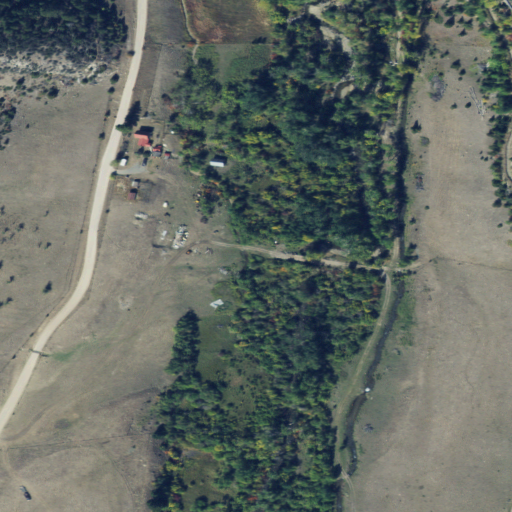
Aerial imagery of valley in Montana named Pole Canyon containing shrub, woody wetlands, evergreen forest, herbaceous wetlands, open development, and grassland